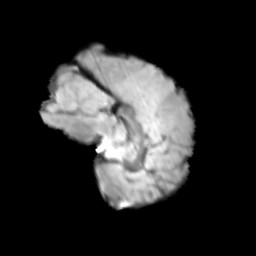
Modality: T2w
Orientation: sagittal
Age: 10
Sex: female
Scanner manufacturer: siemens
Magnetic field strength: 3 T
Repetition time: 3.8 s
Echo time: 0.07 s